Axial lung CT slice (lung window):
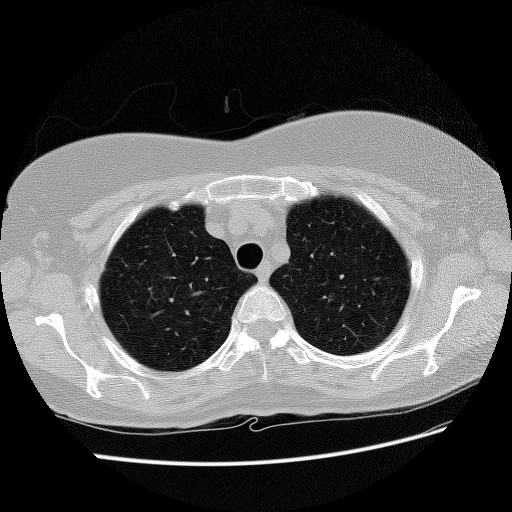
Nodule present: no